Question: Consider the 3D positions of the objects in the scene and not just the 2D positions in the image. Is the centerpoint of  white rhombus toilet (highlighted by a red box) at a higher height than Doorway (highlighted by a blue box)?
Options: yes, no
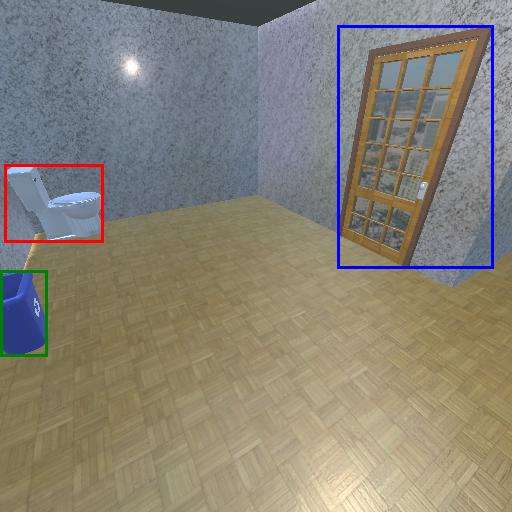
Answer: yes